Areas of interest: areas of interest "Sport and cultural"
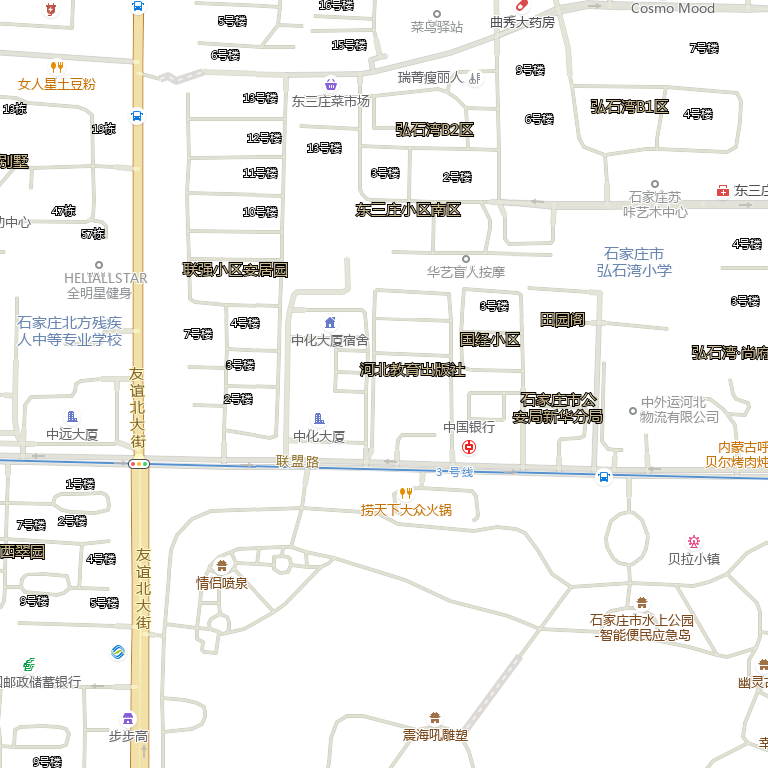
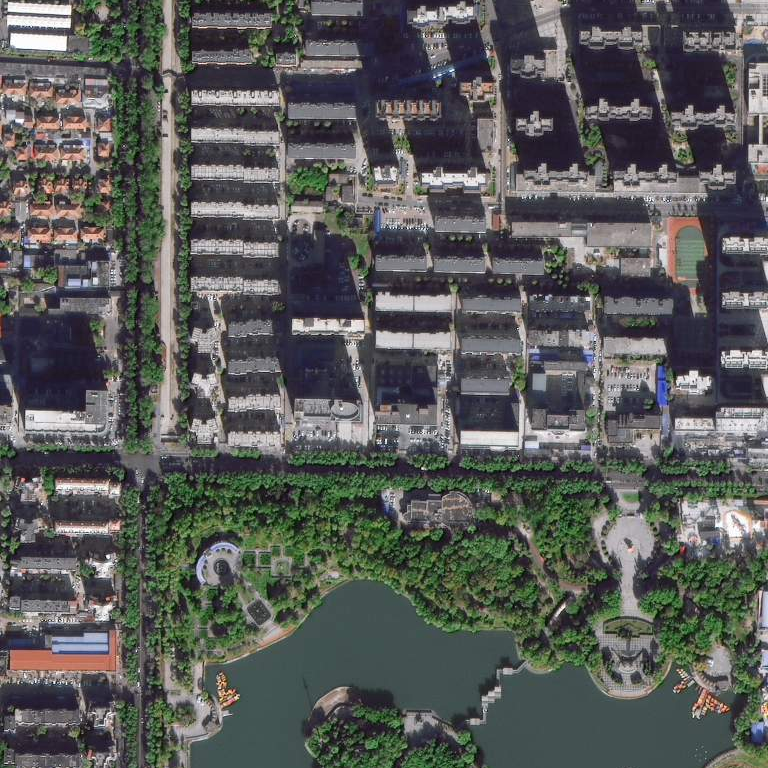